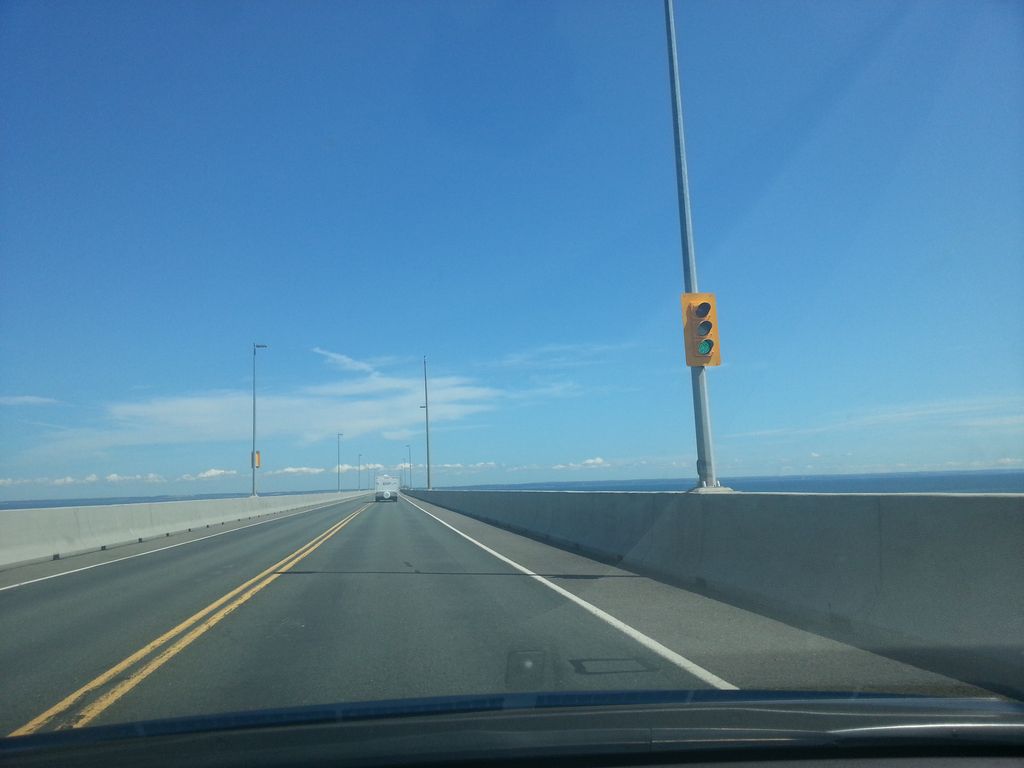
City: charlottetown